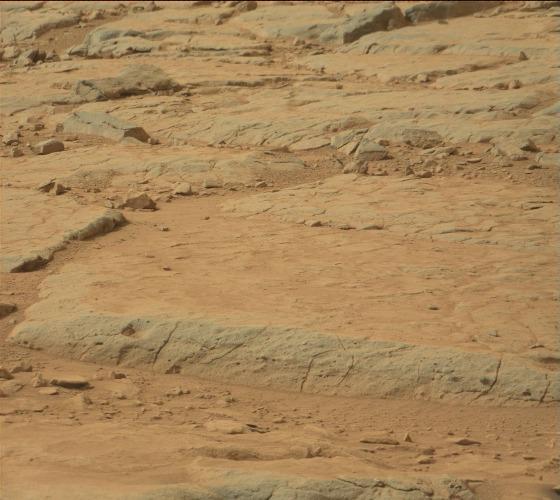
Terrain classes present: Bedrock, Gravel / Sand / Soil, Rock, Shadow